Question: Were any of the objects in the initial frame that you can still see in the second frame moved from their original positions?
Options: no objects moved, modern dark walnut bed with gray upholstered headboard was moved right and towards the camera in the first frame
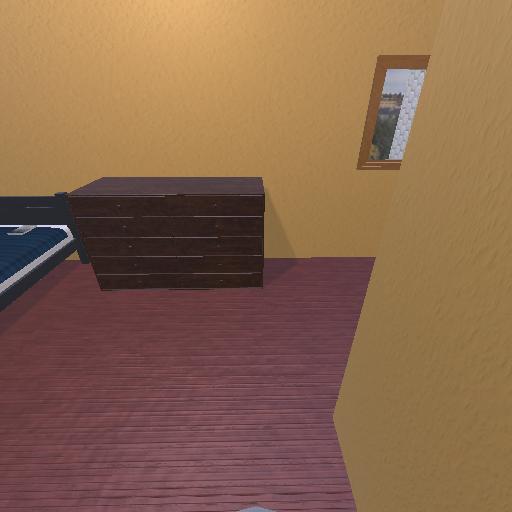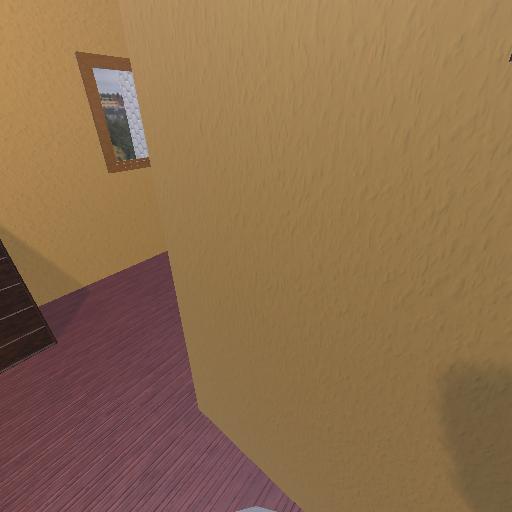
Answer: no objects moved